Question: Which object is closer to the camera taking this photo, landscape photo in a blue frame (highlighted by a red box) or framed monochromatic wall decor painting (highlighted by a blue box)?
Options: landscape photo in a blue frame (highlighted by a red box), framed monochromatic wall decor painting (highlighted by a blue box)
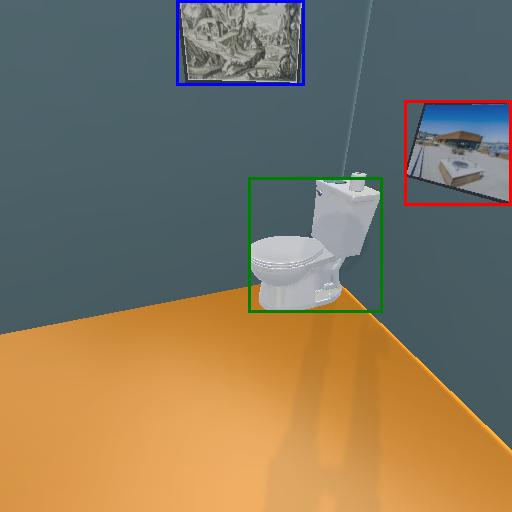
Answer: landscape photo in a blue frame (highlighted by a red box)